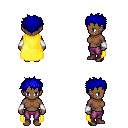
a pixel art fantasy rpg character, female body template, human, dark skin, yellow cape, magenta pants, blue bedhead hairstyle, white cloth bracers, maroon shoes, four views (front, back, left, right), 2x2 character sprite sheet, small pixel art, hard edges, no anti-aliasing